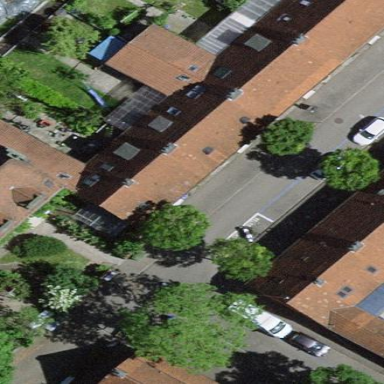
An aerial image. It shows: Terrace building.